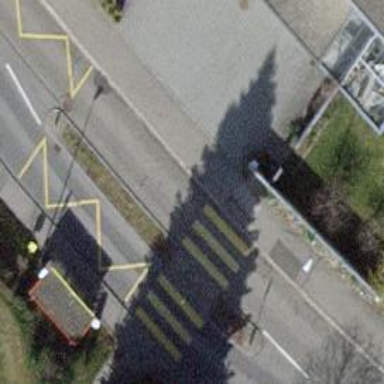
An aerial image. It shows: Bus stop with designated stop position for public transport.